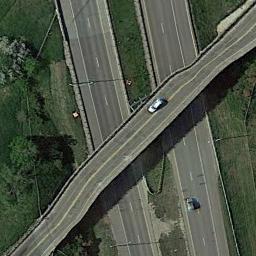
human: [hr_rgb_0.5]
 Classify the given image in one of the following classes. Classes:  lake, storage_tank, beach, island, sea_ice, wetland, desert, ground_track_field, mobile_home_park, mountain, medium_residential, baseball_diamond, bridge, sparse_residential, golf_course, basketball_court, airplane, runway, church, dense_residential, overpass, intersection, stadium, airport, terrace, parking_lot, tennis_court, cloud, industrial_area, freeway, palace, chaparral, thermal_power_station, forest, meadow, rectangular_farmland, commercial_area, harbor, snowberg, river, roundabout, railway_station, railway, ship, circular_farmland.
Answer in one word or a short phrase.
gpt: overpass